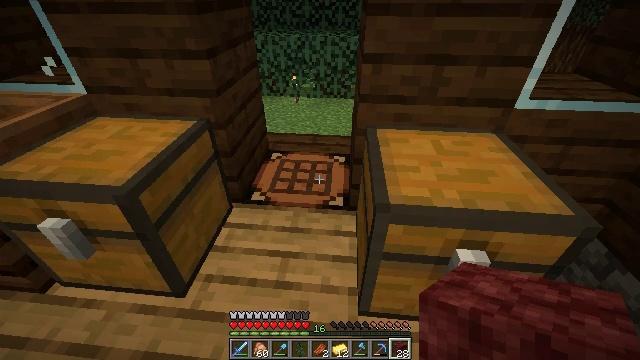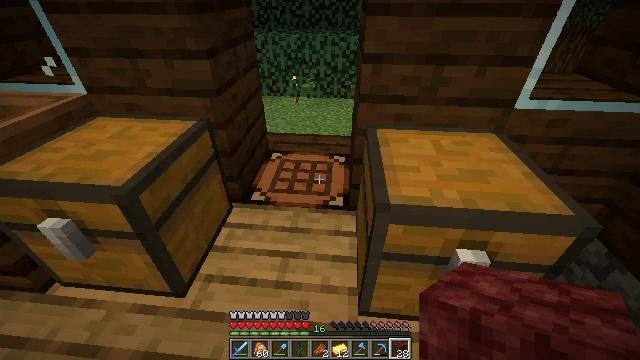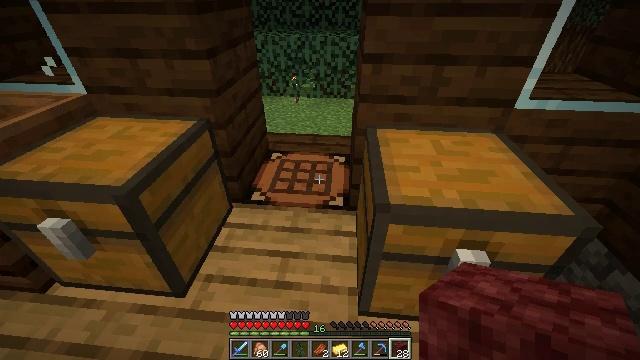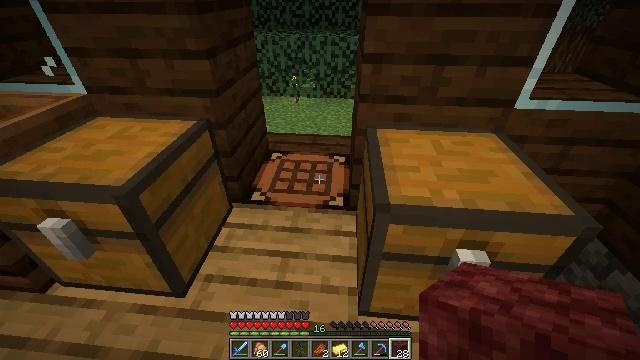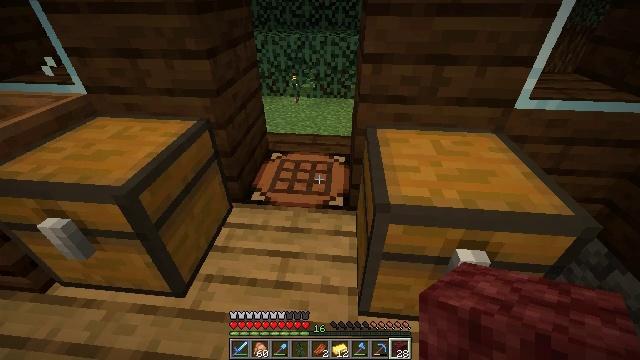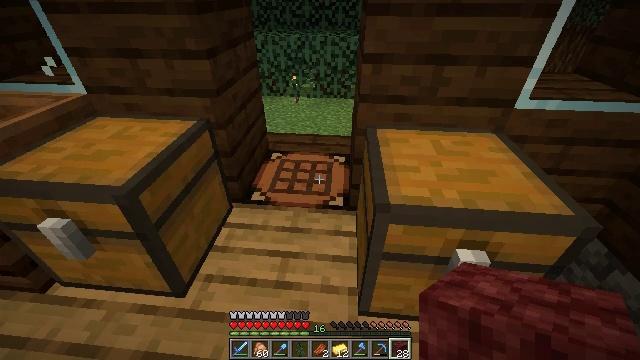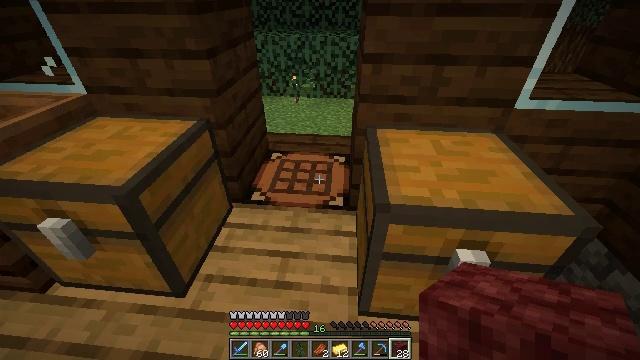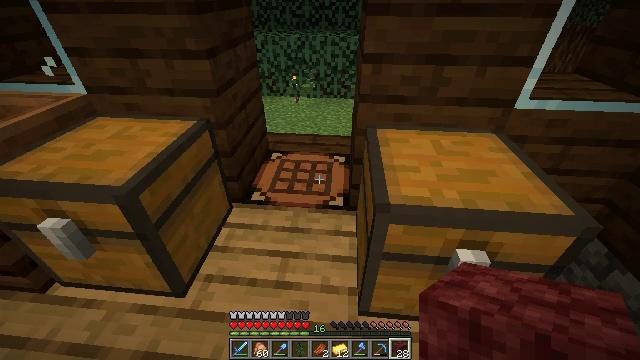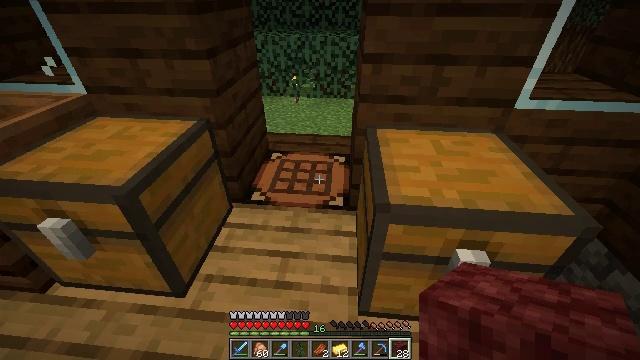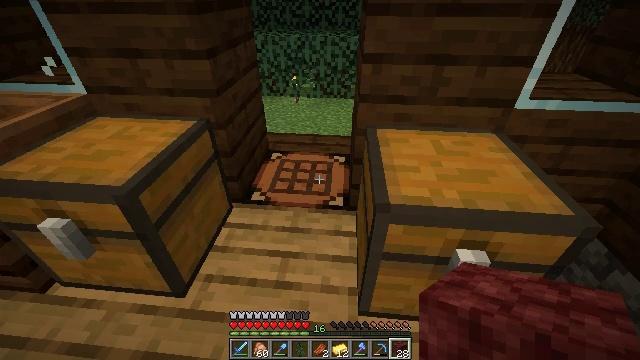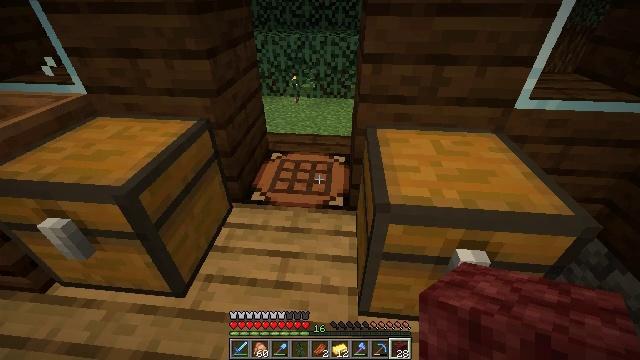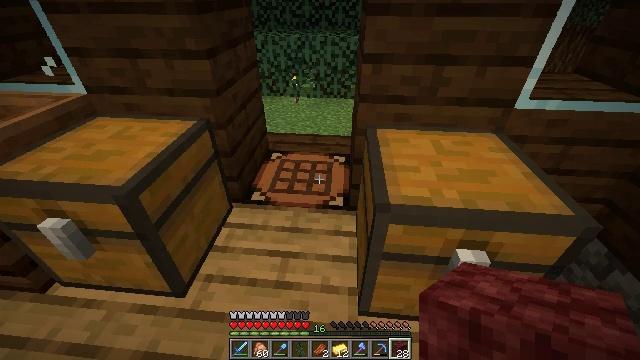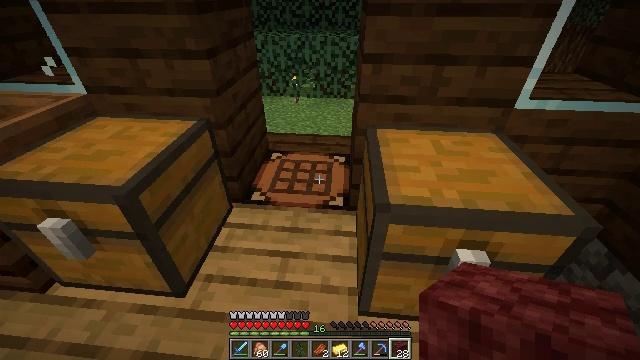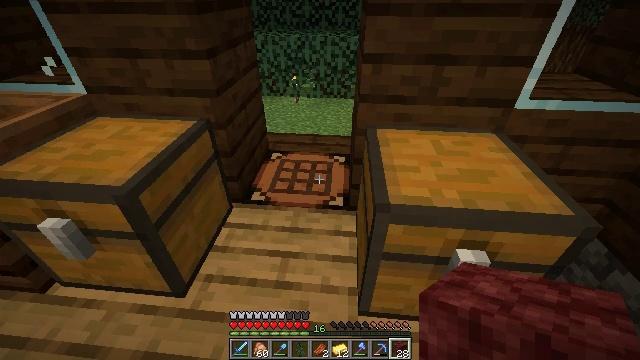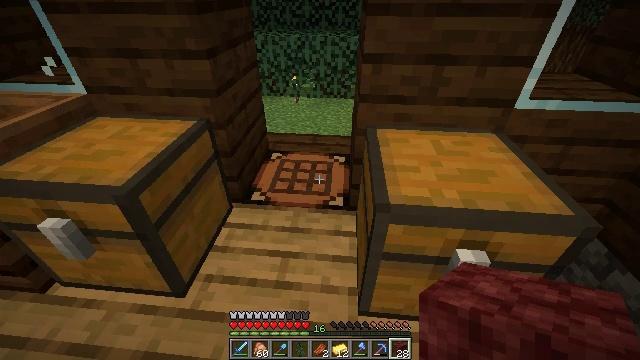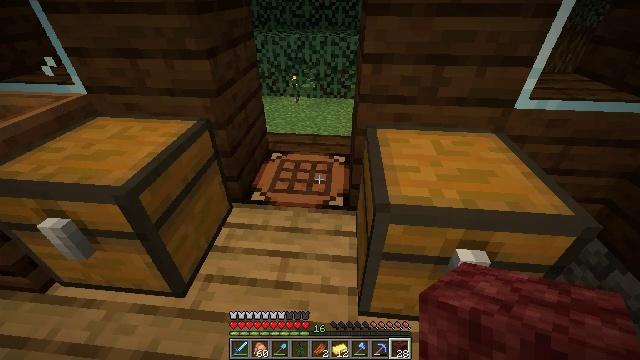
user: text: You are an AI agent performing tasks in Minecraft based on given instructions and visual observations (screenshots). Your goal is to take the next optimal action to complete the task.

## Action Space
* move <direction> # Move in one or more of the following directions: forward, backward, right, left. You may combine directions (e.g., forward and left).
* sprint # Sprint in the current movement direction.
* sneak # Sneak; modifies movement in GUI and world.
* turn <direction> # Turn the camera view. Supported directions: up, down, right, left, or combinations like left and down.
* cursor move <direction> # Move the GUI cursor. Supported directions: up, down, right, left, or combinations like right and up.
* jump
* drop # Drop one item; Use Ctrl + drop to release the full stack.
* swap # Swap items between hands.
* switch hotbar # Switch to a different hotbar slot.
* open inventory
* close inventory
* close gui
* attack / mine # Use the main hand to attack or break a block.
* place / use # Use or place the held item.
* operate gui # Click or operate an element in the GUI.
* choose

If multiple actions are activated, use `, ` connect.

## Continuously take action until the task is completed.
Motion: motion action
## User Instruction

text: Use sticks and gold to craft a powered rail.
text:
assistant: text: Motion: no_op
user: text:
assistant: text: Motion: no_op
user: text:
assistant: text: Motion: no_op
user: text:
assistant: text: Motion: no_op
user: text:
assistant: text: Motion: no_op
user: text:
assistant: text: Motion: no_op
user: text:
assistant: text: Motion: no_op
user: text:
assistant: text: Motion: no_op
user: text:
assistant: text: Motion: no_op
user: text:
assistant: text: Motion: no_op
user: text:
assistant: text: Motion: no_op
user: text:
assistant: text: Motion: no_op
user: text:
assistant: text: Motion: no_op
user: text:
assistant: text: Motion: no_op
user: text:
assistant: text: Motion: no_op
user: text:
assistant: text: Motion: no_op
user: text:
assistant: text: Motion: no_op
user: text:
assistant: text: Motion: no_op
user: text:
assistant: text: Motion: no_op
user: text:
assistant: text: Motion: no_op
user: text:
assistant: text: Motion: no_op
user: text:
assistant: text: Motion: no_op
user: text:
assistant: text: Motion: no_op
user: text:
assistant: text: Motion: no_op
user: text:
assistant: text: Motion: no_op
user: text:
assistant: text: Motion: no_op
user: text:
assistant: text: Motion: no_op
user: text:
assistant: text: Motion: no_op
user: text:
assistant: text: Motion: no_op
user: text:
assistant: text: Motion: no_op